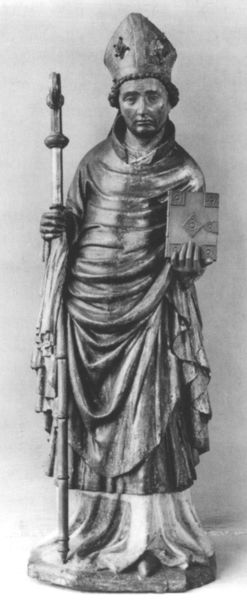
Titel: Mittelschrein des Hochaltars der Pfarrkirche Maria Himmelfahrt in Bozen
Künstler: Hans von Judenburg
Institution: Köln, Schnütgen-Museum
Nürnberg, Germanisches Nationalmuseum
Schlagwörter: fuß, hand, kopf, mann, umhang, finger, grau, holz, hut, marmor, schwarz, weiss, haube, kappe, mütze, bibel, falten, gesicht, mensch, sockel, stein, kirche, figur, gewand, mantel, krone, skulptur, statue, kopfbedeckung, stab, bischof, papst, bronze, faltenwurf, fotografie, buch, kreuz, stern, schwarz weiß, pastor, priester, heiliger, mitra, tiara, kirchlich, hirtenstab, hirte, christentum, geschnitzt, ornat, zepter, plinte, abt, igur, gewandt, schüsselfalten, schwarz wieß